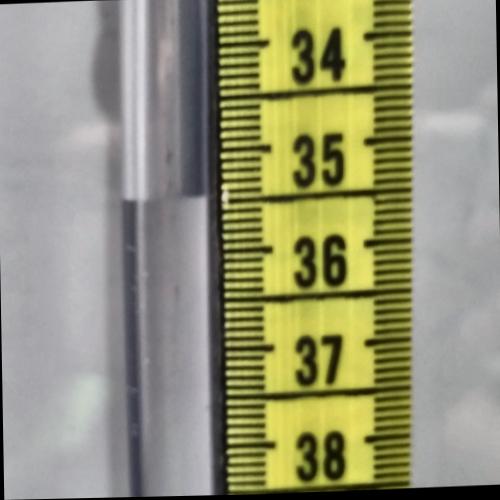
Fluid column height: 35.5 cm